Question: Sorry if question is not properly asked. Image is showing fine in struts project but not in JSF2 project. All the css and buttons are rendering fine 'except image that has url in css'.
'''
resources -> css -> bootstrap.min.css
resources -> img -> glyphicons-halflings.png
'''
'''
background-image: url("../img/glyphicons-halflings.png");
'''
if I use '<h:outputStylesheet library="css" name="bootstrap.min.css"/>' than background-image url generated is 'http://localhost:8000/img/glyphicons-halflings.png' thus image not loading. It should be 'http://localhost:8000/resources/img/glyphicons-halflings.png'
If I use '<link href="#{request.contextPath}/resources/css/bootstrap.min.css" rel="styleSheet" type="text/css"/>' than
'''
http://localhost:8000/resources/resources/img/glyphicons-halflings.png
'''
not sure how to load image which is in css and applied on class.
'''
<h:outputLink value="edit.xhtml" >
<i class="icon-edit" ></i>
<f:param name="id" value="#{person.id}"/>
</h:outputLink>
'''

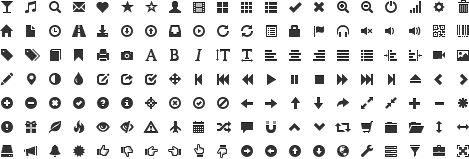
Answer: You should be using the EL variable '#{resource}' in CSS to specify image resources.
'''
background-image: url("#{resource['img/glyphicons-halflings.png']}");
'''
### See also:
- <URL>